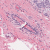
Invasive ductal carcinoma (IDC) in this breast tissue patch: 1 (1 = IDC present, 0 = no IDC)